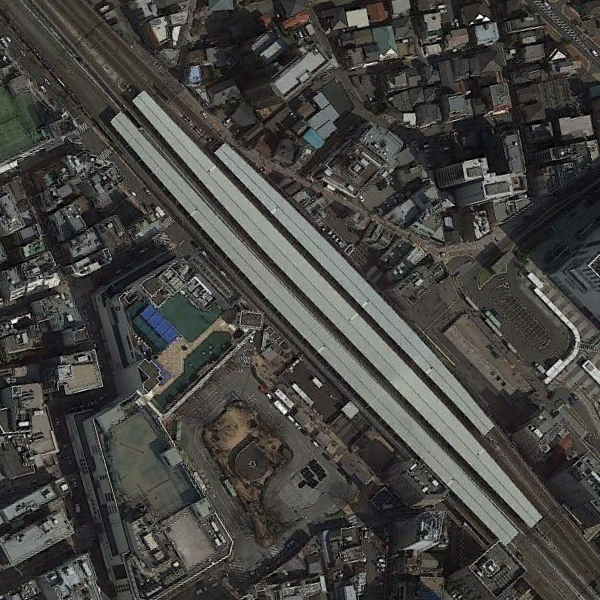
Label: RailwayStation